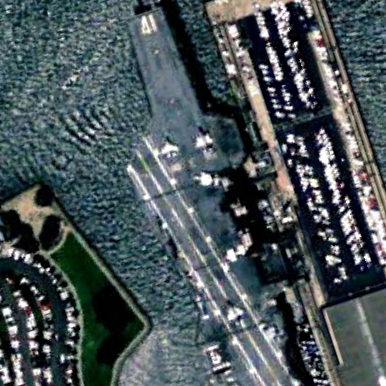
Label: aircraft_carrier